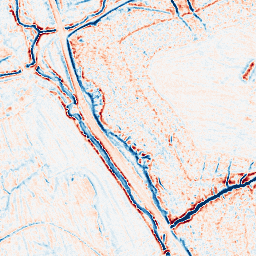
Category: edge_preserving
Decomposition family: bilateral
Decomposition parameters: d: 9
sigma_color: 25
sigma_space: 100
Upsampling method: sinc_blackman
Upsampling parameters: scale: 4
kernel_size: 16
Upsampling scale: 4